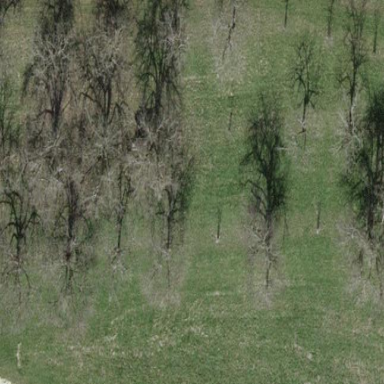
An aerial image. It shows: Orchard.